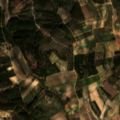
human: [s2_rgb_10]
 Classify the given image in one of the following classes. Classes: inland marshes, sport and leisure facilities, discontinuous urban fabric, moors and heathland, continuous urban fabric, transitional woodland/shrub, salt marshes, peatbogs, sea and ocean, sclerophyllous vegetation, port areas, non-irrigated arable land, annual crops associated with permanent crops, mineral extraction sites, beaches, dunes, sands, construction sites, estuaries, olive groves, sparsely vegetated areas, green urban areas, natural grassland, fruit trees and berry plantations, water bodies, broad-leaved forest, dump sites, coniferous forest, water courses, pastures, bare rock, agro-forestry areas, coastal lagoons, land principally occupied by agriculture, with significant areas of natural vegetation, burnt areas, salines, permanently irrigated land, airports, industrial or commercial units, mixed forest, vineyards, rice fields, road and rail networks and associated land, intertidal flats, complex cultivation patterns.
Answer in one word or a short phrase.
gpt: vineyards, land principally occupied by agriculture, with significant areas of natural vegetation, broad-leaved forest, transitional woodland/shrub